Question: First i need some background color on the text only. Like the headers in the F-Script Browser

Setting [cell setBackgroundColor: [NSColor blueColor]]; colors the whole cell space not only the text. Also i would need underlined and strikeout text. And to make things readable i would finally like to change the colors (foreground/background) of the selection on the styled items.
Can i do this with the default NSTextFieldCell ?
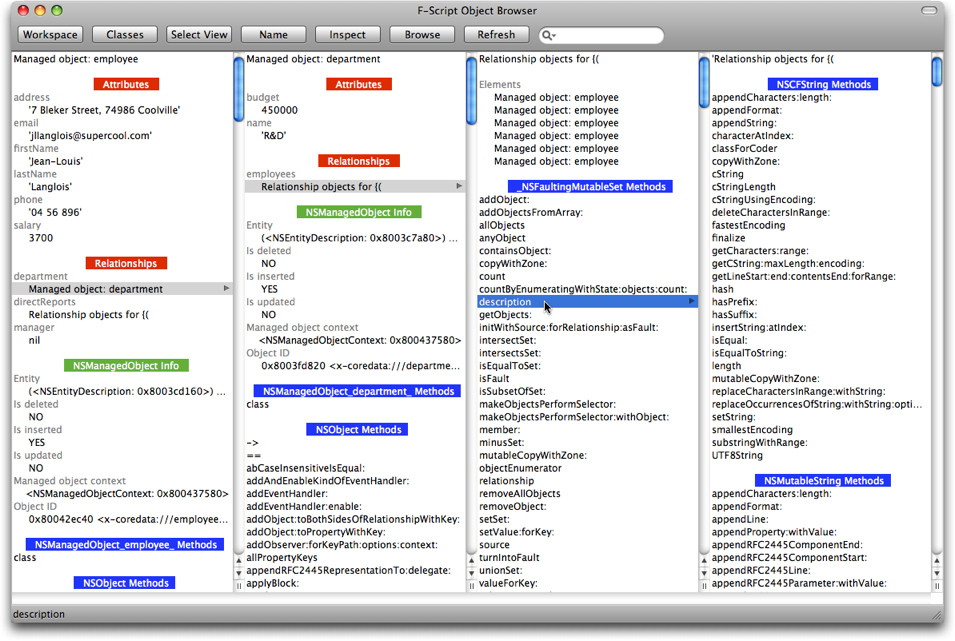
Answer: Nearly all of these things are jobs for NSAttributedString. As long as the text field cell has rich text enabled, it should accept an attributed string as its object value just fine.
As for the selection color, remember that an NSTextFieldCell is a kind of NSActionCell, and an NSActionCell is a kind of NSCell. NSCells have <URL>. You may be able to make good use of blend modes in that method.